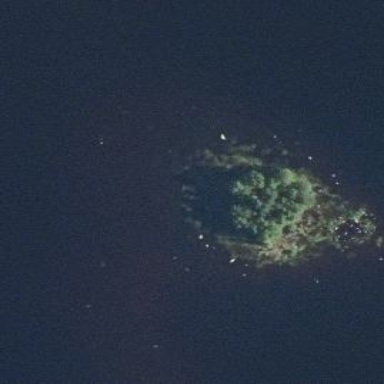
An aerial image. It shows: Islet.